Field crop: maize
Growth stage: 2
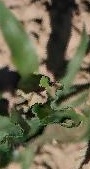
Species: maize